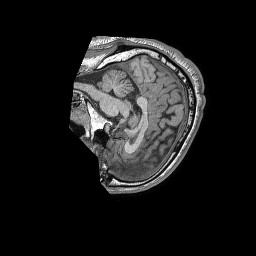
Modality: T1w
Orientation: sagittal
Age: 51
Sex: male
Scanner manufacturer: philips
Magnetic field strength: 1.5 T
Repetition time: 0.007705 s
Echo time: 0.003587 s